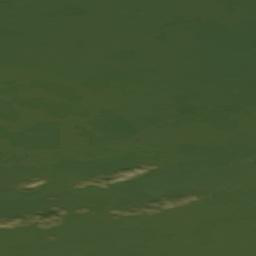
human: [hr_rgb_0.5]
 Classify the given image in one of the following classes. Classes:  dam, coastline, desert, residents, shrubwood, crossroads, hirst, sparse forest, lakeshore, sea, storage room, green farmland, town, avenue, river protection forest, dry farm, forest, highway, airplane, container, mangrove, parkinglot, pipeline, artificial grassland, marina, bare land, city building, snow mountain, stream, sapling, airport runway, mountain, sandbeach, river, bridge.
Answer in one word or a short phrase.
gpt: sea